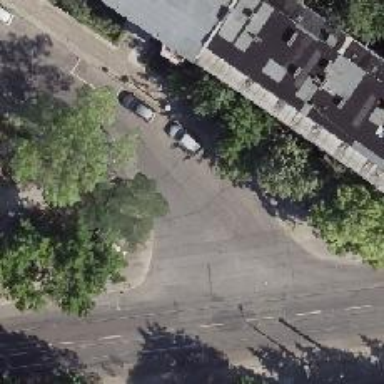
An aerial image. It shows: Residential road with separate sidewalks and parallel parking lanes on both sides. The surface of the road is asphalt.